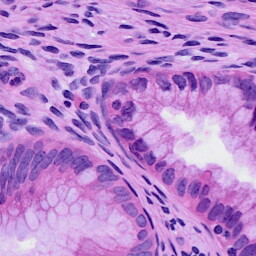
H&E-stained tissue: Cervix